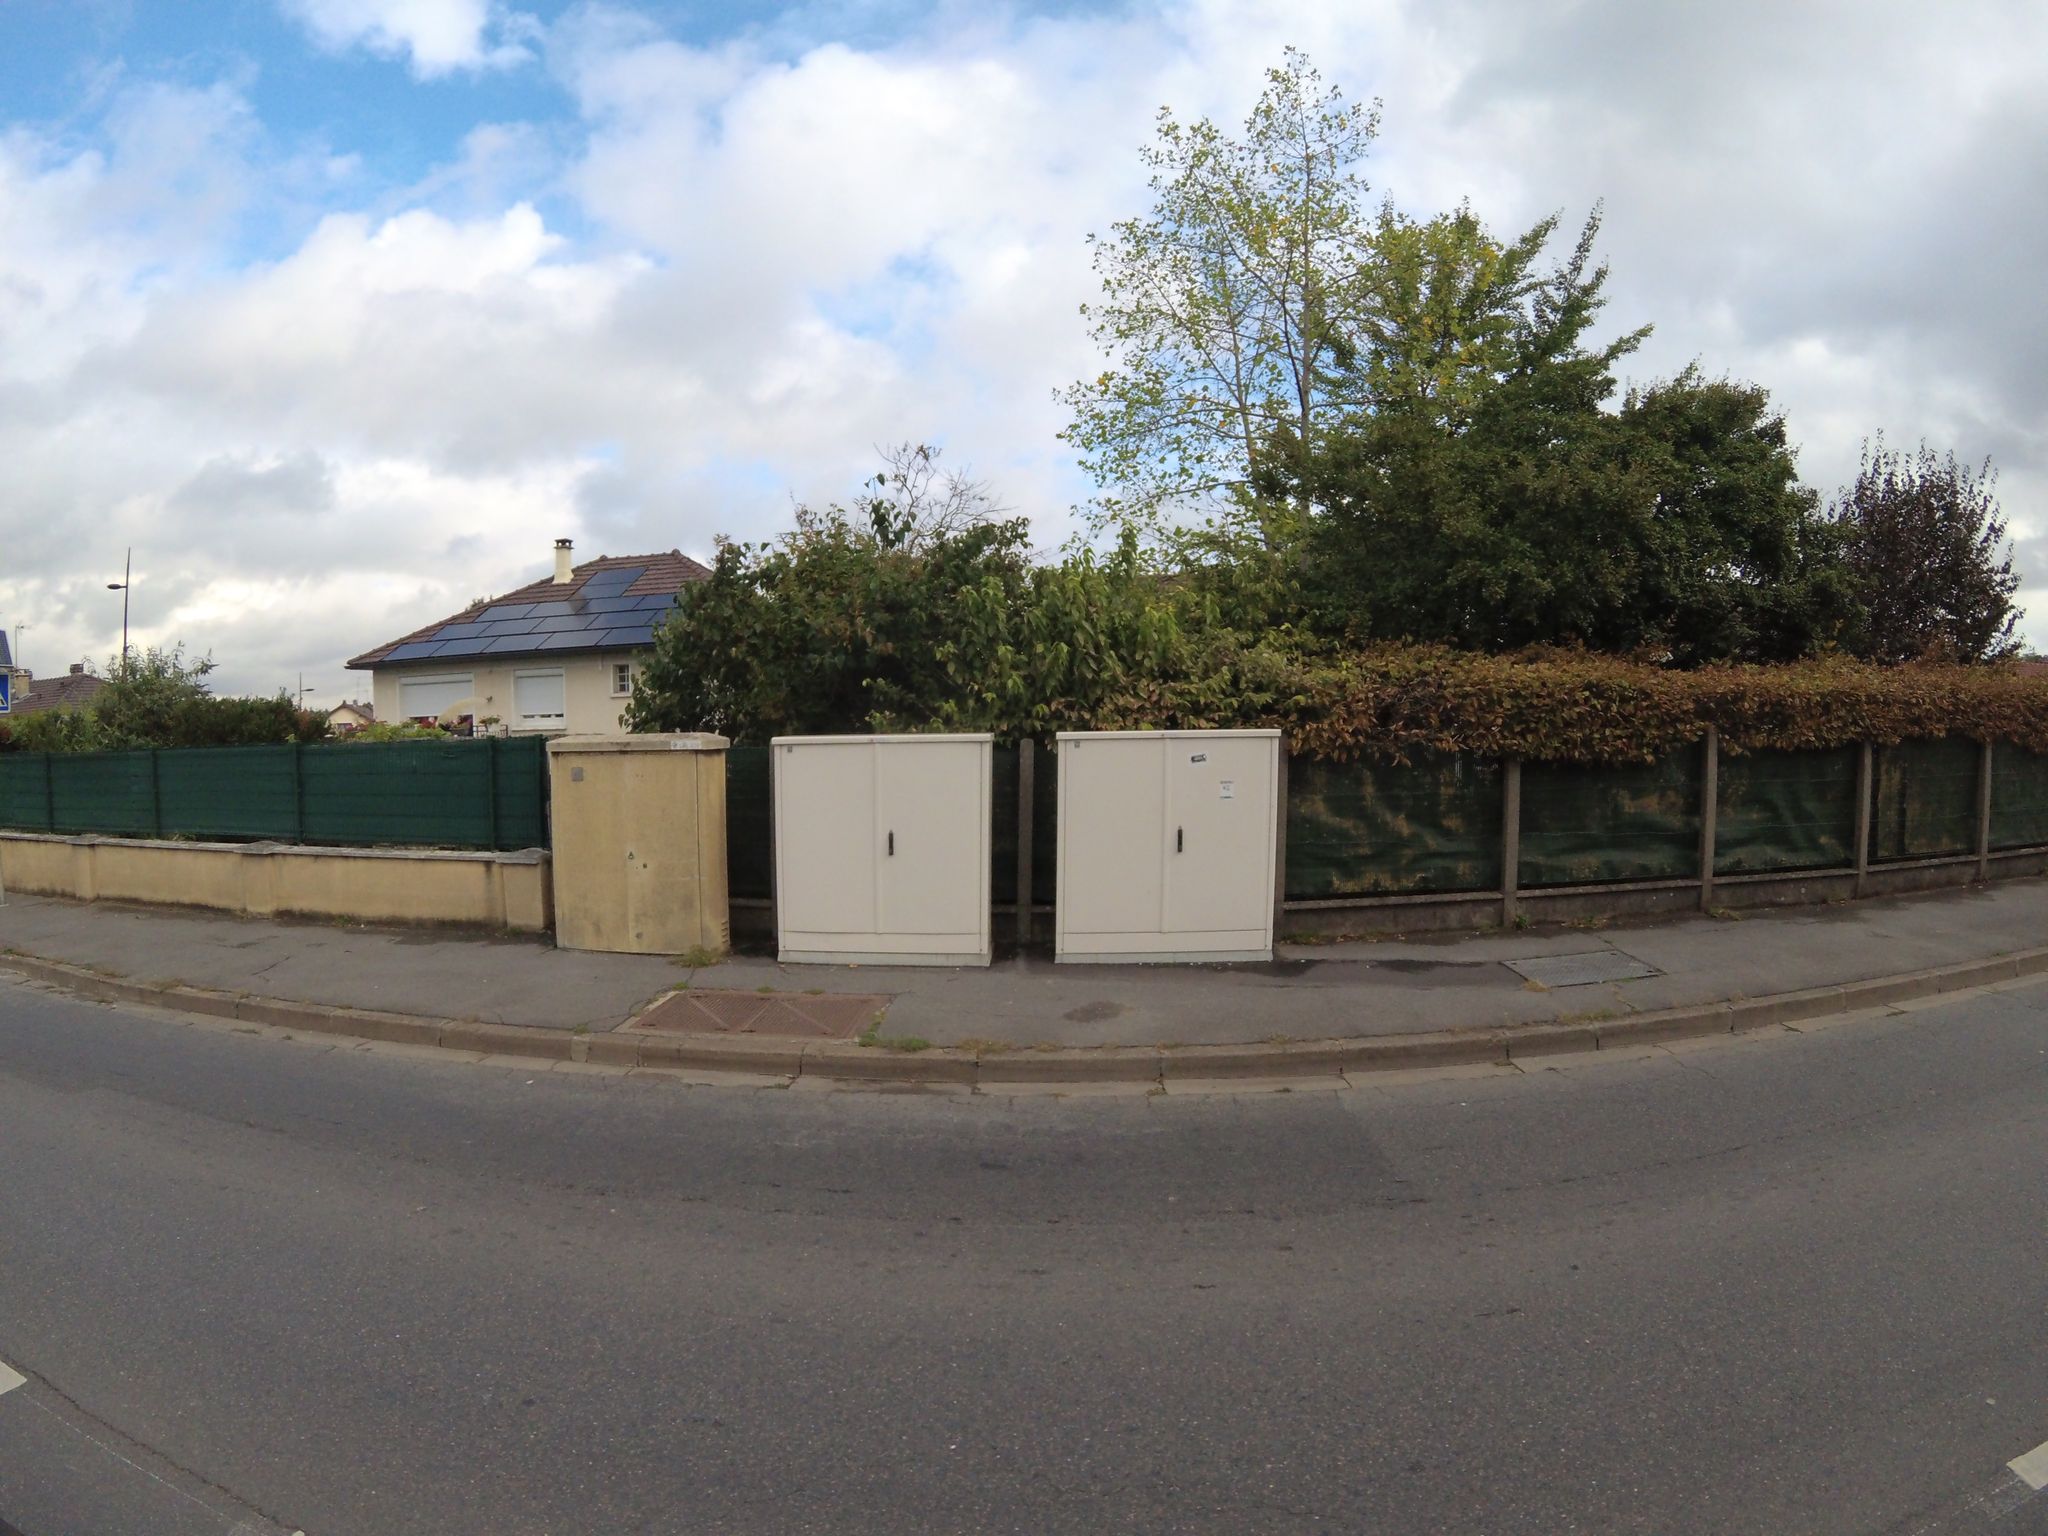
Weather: cloudy
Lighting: day
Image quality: good
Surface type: cycling surface
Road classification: primary
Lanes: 2
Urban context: urban centre
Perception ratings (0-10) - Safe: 1.14, Lively: 2.41, Beautiful: 5.67, Boring: 4.91, Depressing: 6.81, Wealthy: 2.16